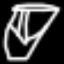
Label: diamond